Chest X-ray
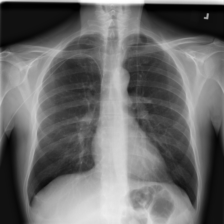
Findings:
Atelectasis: negative
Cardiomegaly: negative
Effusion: negative
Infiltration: negative
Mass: negative
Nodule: negative
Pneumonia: negative
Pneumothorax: negative
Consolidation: negative
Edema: negative
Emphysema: negative
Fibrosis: negative
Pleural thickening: negative
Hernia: negative